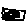
Label: triangle